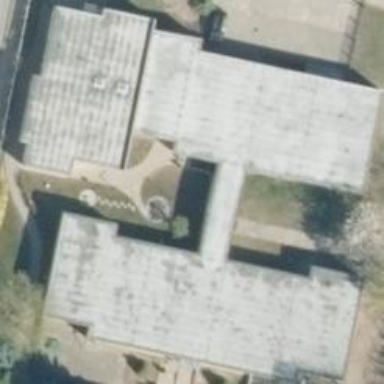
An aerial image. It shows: Kindergarten building.